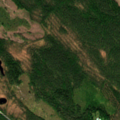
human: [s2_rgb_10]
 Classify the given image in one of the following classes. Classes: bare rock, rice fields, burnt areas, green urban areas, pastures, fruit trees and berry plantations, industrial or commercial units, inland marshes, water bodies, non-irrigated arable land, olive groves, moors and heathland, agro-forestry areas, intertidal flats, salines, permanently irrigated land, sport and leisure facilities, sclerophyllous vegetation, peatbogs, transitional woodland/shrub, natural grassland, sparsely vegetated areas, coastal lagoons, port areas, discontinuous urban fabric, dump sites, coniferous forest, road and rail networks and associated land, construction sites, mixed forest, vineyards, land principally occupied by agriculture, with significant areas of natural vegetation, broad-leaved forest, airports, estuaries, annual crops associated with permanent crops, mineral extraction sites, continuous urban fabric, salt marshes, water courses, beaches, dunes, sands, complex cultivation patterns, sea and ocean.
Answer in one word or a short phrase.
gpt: coniferous forest, mixed forest, transitional woodland/shrub